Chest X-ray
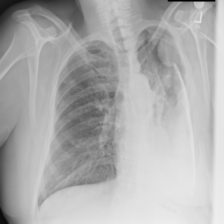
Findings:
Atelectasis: negative
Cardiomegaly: negative
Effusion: negative
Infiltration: negative
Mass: positive
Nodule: negative
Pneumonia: negative
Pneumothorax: negative
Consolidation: negative
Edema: negative
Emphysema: negative
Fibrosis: negative
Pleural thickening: negative
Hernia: negative